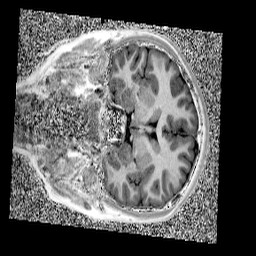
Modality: UNIT1
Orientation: coronal
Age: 12
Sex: female
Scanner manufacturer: siemens
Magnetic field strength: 3 T
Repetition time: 4 s
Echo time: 0.00299 s